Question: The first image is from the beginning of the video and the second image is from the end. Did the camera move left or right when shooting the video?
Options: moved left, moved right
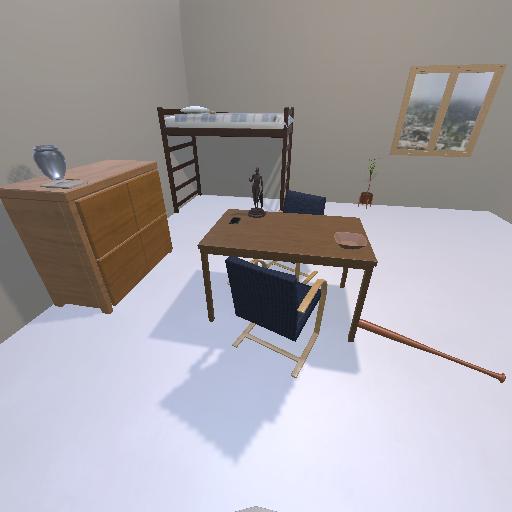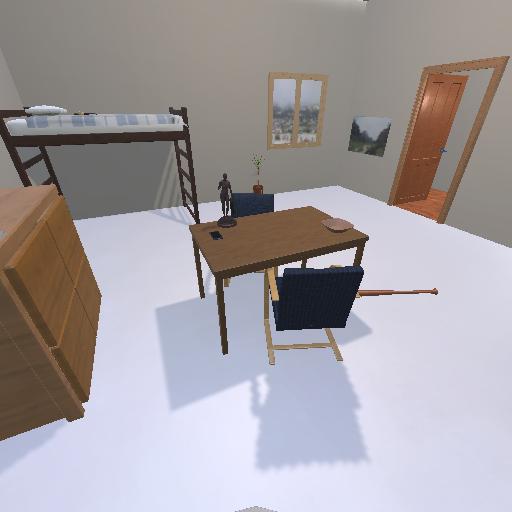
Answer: moved left